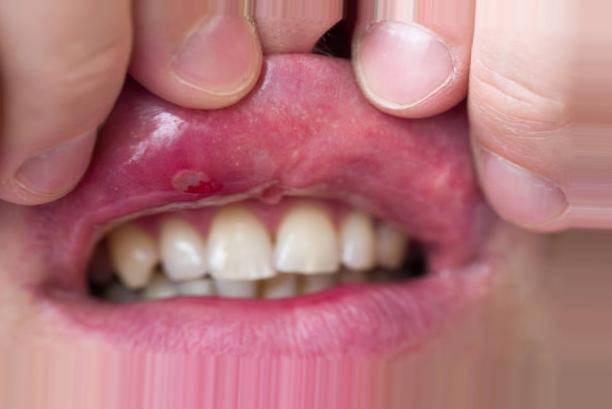
Condition: Mouth Ulcer